Field crop: maize
Growth stage: 2
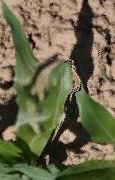
Species: maize